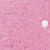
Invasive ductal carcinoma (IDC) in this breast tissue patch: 0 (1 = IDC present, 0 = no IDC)